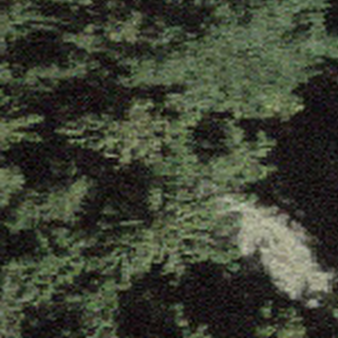
Label: other